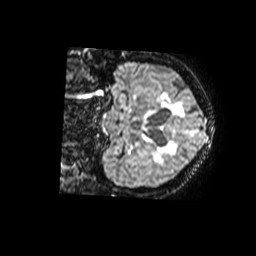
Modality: FLAIR
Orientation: coronal
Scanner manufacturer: philips
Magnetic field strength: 1.5 T
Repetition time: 8 s
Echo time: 0.2856 s